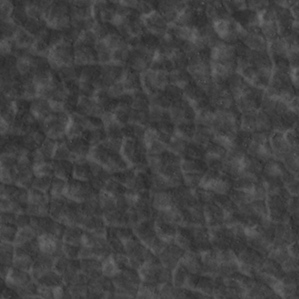
Label: non_frost